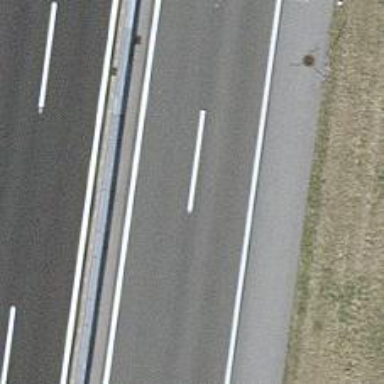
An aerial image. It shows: View of motorway.